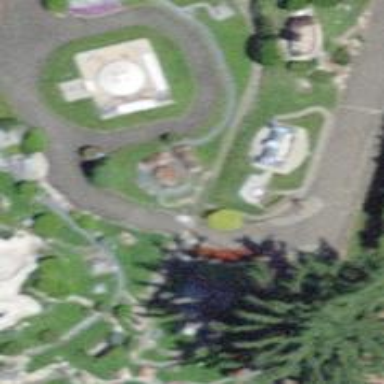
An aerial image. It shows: Miniature railway tunnel.